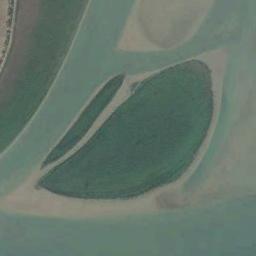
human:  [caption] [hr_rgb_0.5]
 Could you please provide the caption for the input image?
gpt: There are many trees on the island .

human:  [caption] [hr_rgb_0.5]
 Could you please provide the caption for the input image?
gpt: The island looks desolate .

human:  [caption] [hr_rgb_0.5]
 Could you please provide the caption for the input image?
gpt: The central island has dense vegetation and the color of the river is green .

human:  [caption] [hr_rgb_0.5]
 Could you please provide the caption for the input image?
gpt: A shuttle-shaped and long strip of small island surrounded by turquoise waters, Green plants on the island, And a land next to it .

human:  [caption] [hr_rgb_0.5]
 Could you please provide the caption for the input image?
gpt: There are yellow sand around the green island .